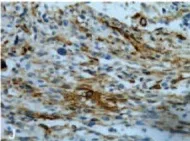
Histopathological and immunohistochemical examination images for the surgical specimen. A-K, Specimen after the first surgery. J, SMA, x20.
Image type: pathology (immunostaining)